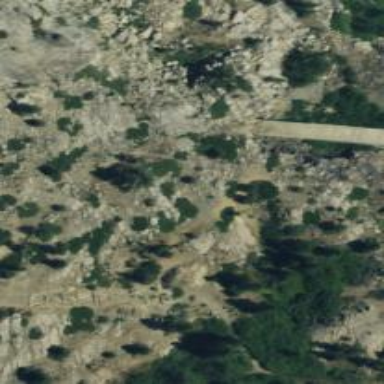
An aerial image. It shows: Natural cliff.